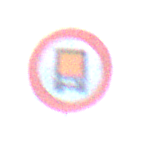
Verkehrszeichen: VerbotKennzeichnungspflichtigeKraftfahrzeugeGefaehrlicheGueter
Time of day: SunriseSunset
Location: Outdoor (Nature)
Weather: PartlyCloudy
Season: NotSpecified
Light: Natural